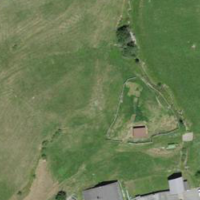
EUNIS habitat code: 26
Species observed at this site:
Salvia pratensis